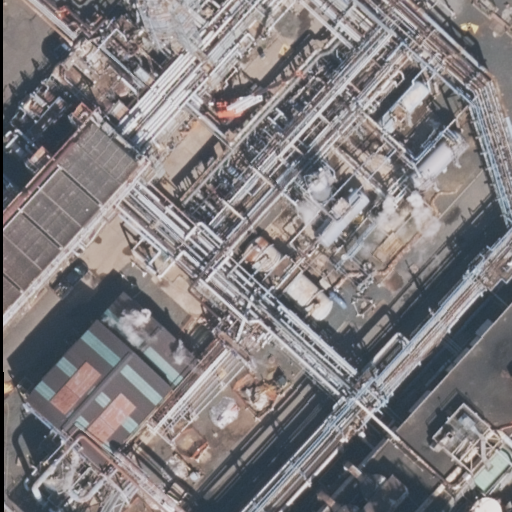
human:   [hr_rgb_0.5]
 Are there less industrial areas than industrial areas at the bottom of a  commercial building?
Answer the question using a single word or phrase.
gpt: no

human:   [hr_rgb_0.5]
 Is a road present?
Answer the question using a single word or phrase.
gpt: yes

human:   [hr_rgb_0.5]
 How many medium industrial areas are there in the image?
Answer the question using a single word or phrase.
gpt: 0

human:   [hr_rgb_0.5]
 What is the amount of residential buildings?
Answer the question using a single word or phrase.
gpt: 0

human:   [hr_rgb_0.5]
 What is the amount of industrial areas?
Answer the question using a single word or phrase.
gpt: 1

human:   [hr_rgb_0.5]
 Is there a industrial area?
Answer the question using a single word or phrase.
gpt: yes

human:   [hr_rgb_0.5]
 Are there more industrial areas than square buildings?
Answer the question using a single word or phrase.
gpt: yes

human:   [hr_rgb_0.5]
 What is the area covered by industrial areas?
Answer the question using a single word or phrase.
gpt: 10583m2

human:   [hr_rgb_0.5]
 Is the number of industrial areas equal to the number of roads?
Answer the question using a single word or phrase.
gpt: yes

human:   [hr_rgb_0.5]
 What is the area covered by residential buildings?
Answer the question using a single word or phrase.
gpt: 0m2

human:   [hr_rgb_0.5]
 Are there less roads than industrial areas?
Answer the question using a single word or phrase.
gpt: no

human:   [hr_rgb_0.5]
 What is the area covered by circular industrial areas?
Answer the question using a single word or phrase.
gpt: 0m2

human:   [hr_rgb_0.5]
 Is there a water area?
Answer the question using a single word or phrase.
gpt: no

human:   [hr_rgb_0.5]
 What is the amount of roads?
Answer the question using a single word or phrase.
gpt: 1

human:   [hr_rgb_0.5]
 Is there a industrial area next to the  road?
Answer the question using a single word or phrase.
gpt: yes

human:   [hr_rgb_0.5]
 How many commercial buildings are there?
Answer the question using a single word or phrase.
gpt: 0

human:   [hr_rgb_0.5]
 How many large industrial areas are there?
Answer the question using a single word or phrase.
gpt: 1

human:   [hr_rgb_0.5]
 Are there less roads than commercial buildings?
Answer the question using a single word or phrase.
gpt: no

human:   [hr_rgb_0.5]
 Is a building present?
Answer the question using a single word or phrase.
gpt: no

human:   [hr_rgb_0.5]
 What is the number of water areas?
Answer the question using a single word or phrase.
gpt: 0

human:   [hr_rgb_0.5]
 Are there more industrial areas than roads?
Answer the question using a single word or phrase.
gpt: no

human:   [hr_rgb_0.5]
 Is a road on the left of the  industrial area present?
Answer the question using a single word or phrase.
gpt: yes

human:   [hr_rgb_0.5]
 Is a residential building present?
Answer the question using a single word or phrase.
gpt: no

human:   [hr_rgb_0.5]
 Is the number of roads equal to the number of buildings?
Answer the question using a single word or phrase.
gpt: no

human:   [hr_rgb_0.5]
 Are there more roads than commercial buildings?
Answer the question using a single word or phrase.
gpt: yes

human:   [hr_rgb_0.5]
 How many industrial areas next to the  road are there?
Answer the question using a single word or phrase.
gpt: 1

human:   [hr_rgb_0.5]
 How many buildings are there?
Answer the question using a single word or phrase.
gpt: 0

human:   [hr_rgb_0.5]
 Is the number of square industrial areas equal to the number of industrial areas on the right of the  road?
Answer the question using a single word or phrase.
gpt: no

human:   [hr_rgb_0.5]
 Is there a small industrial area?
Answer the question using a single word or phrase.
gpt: no

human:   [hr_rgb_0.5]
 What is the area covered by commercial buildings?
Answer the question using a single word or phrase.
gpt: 0m2

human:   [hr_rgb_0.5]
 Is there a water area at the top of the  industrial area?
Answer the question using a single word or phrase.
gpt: no

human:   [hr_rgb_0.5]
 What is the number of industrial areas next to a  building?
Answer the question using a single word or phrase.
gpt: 0

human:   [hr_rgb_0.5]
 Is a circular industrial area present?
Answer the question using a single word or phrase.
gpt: no

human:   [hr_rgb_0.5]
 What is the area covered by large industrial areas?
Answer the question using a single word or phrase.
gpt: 10583m2

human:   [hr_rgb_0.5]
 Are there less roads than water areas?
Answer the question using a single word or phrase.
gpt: no

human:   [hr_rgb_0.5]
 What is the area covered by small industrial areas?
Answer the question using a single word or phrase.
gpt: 0m2

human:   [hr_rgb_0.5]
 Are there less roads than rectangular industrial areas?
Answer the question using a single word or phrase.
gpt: no

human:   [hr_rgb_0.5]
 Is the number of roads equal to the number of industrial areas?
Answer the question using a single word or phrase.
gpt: yes

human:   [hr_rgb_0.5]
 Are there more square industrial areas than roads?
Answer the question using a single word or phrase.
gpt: no

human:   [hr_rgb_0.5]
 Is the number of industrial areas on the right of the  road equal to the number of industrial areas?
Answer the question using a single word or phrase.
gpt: yes

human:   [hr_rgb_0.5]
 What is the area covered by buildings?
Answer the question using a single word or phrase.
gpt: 0m2

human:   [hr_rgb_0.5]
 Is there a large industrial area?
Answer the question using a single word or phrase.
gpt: yes

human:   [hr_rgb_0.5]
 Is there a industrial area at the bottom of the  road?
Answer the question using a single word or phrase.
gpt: yes

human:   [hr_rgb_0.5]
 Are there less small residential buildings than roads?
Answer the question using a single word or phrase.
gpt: yes

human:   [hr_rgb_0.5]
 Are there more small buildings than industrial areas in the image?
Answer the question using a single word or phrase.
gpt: no

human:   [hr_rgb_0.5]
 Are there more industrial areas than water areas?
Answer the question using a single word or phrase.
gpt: yes

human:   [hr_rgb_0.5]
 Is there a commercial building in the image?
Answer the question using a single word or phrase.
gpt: no

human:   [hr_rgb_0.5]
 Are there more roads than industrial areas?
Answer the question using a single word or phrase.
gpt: no

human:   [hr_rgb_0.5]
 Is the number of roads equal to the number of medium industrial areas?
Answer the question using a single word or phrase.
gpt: no

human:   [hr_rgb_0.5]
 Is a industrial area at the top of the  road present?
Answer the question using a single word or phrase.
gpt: no

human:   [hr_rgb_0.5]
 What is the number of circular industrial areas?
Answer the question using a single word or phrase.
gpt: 0

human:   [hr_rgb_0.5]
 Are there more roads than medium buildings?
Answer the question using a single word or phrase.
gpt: yes

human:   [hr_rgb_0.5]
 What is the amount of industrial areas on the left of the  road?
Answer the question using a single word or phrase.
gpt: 0

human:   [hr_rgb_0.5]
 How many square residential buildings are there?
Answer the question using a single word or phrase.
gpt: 0

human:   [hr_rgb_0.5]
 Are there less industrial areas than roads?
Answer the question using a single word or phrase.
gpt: no

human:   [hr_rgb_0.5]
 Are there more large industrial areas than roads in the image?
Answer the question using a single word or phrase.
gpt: no

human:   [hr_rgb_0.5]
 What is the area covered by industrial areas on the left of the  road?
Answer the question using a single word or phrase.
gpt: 0m2

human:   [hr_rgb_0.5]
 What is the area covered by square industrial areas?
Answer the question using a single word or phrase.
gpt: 0m2

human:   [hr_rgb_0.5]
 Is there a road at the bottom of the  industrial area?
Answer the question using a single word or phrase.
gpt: no

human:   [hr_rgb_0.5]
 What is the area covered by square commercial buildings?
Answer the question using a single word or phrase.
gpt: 0m2

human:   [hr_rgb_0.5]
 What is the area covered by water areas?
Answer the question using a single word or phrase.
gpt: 0m2

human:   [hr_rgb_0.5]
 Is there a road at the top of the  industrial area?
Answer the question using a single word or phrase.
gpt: yes

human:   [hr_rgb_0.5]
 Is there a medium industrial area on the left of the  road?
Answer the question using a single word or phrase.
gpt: no

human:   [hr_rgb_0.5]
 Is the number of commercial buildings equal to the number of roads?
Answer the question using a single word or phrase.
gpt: no